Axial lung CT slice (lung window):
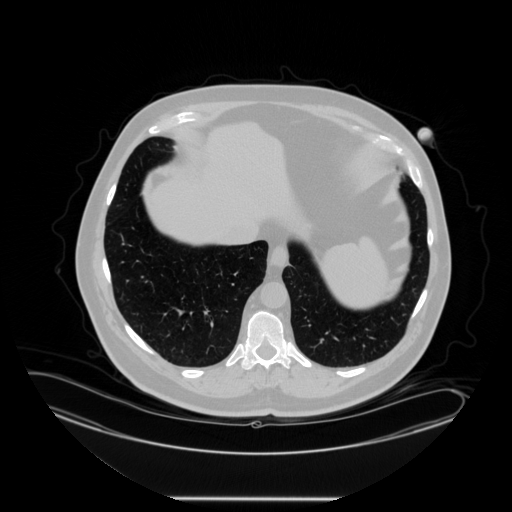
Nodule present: no